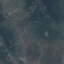
Label: HerbaceousVegetation